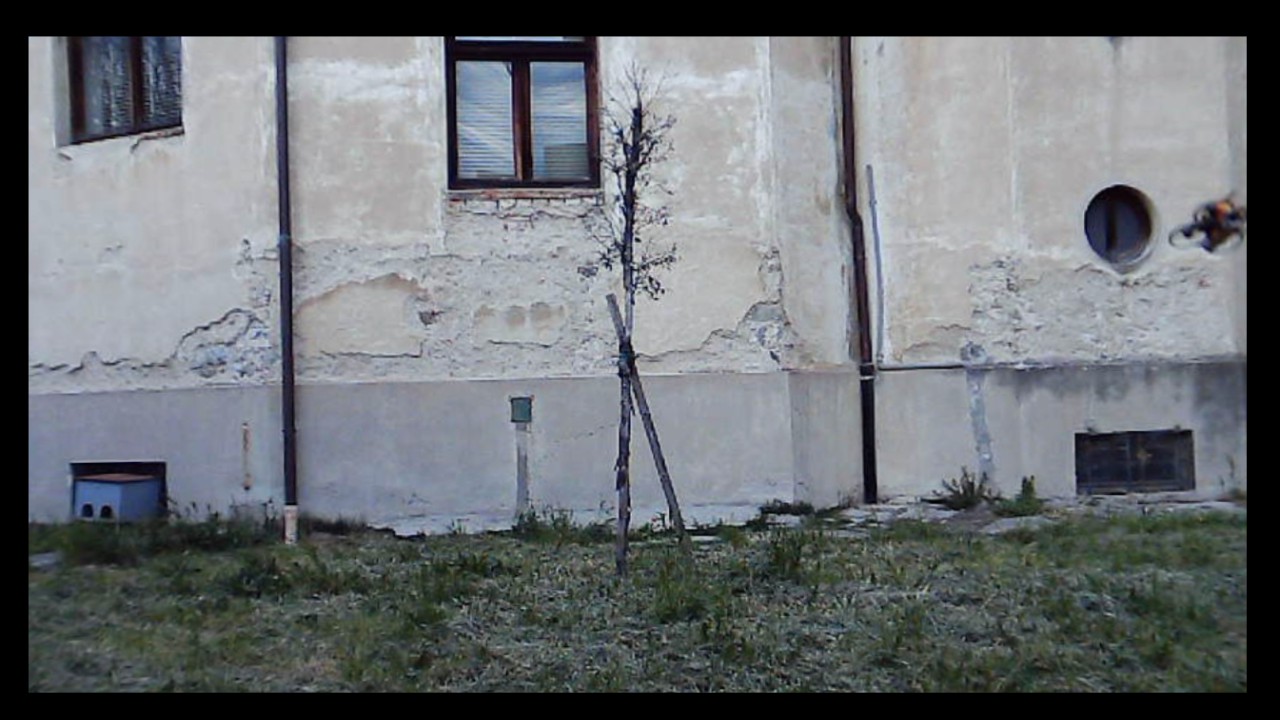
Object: DarwinFPV cineape20